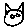
Label: cat